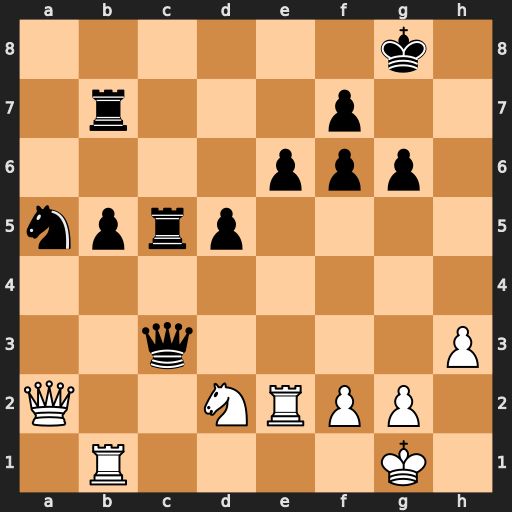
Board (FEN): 6k1/1r3p2/4ppp1/nprp4/8/2q4P/Q2NRPP1/1R4K1
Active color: w
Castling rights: -
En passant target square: -
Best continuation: Re3 Qc2 Qxa5